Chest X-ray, AP view. Patient: 75 years old, sex M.
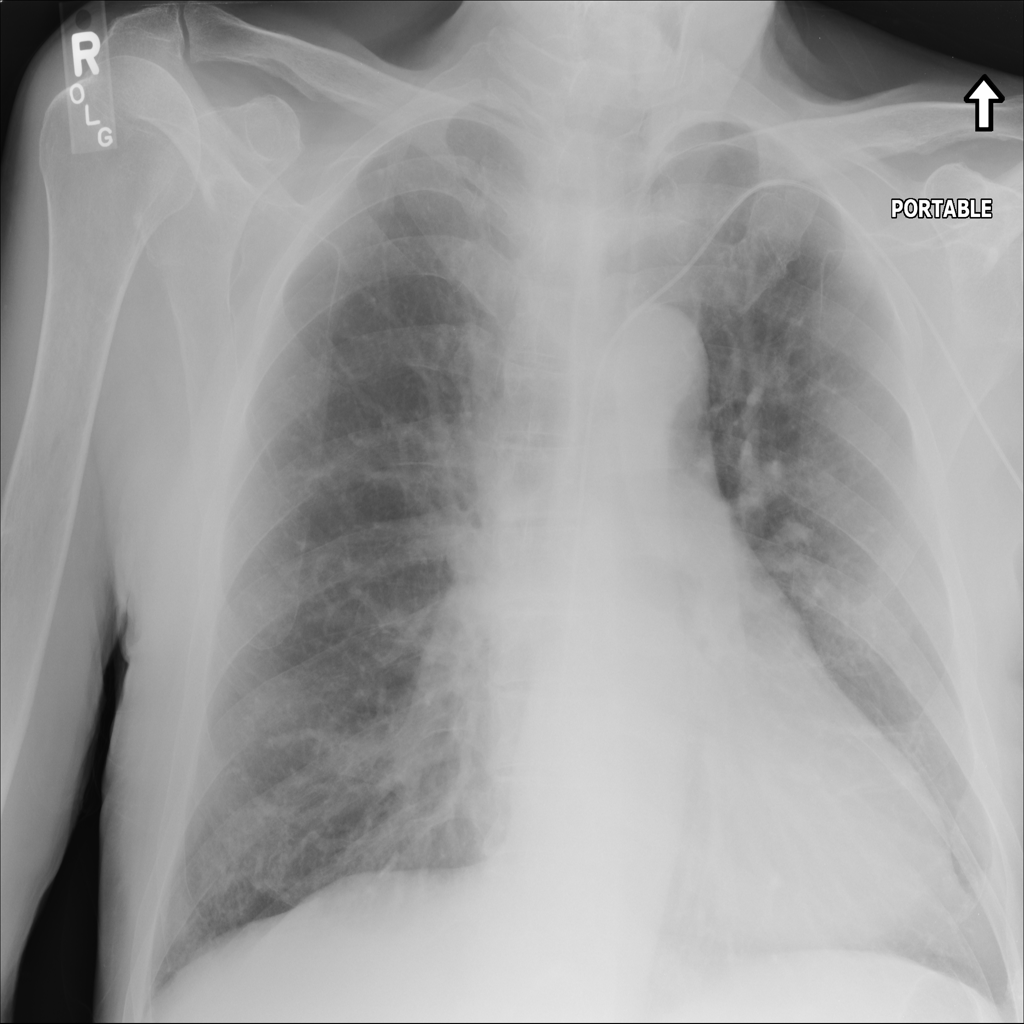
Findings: No Finding